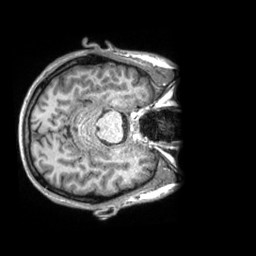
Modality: T1w
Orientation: axial
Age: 31
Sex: male
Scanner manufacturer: siemens
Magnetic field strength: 3 T
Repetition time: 2.3 s
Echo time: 0.00288 s